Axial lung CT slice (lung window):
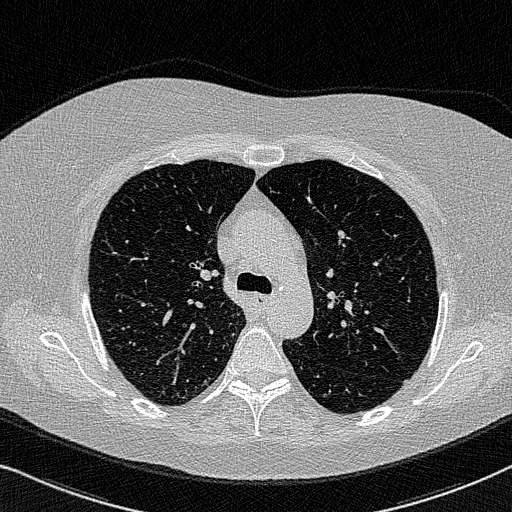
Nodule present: no